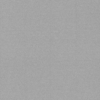
Label: dusty